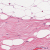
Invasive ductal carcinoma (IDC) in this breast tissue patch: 0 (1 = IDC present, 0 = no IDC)